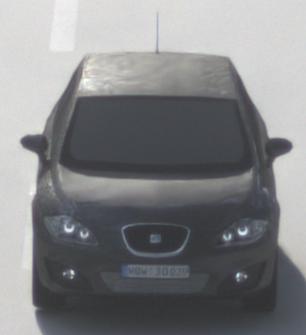
Make: SEAT
Model: Leon 1.4
Detailed model: Leon (1P)
Model produced from: 2009/04
Model produced until: 2010/08
Doors: 5
Color: gray
Road condition: dry road
Daytime: morning or afternoon
Contrast: low contrast